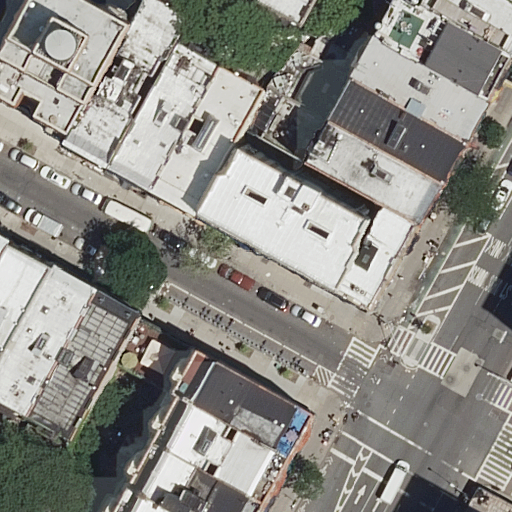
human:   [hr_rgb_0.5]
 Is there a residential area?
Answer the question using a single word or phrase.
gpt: yes

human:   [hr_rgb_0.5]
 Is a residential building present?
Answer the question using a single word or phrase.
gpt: yes

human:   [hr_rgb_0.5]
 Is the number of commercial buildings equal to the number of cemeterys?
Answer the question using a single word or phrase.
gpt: no

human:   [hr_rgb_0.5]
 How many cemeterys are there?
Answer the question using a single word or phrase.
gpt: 1

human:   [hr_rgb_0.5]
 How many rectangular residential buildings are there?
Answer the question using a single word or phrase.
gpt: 15

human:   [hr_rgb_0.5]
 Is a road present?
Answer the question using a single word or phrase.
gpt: yes

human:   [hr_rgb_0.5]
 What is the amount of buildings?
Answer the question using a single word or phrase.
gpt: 19

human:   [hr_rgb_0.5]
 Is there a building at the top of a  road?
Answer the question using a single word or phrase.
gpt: yes

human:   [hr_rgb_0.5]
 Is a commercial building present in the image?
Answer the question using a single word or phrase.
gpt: no

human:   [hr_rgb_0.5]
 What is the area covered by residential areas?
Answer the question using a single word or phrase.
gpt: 194m2

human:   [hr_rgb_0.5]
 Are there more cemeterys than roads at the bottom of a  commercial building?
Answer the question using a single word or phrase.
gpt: yes

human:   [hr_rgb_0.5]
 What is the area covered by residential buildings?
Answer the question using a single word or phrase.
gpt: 4983m2

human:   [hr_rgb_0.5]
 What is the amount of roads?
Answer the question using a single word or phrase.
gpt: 5

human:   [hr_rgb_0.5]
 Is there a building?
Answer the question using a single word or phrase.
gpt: yes

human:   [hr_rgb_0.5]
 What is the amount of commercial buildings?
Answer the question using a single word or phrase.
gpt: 0

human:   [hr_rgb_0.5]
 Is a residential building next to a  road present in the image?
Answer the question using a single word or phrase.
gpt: yes

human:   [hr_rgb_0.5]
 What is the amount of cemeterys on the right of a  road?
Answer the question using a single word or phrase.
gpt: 0

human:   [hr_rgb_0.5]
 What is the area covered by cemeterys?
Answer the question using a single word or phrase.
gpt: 27m2

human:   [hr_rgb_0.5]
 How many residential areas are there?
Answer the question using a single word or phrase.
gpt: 1

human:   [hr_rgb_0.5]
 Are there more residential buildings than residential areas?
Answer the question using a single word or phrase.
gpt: yes

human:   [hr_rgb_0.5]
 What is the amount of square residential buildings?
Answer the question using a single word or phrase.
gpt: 0

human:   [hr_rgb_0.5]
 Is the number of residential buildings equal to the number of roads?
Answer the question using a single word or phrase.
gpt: no

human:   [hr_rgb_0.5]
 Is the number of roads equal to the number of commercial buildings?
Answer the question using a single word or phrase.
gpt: no

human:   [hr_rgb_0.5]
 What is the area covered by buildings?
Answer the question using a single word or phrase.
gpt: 4983m2

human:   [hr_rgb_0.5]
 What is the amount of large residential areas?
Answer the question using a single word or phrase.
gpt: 0

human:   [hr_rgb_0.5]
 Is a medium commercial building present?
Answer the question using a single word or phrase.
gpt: no

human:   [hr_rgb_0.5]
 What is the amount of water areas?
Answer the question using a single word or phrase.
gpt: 0

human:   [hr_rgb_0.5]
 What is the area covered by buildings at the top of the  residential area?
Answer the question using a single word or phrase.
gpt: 4124m2

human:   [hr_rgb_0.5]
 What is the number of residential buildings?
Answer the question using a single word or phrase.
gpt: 19

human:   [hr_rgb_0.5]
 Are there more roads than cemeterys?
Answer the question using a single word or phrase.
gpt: yes

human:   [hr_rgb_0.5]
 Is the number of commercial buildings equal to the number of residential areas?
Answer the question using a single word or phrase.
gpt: no

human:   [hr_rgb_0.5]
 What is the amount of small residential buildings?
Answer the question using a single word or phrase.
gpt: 4

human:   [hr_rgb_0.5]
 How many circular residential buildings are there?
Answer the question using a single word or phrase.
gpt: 0

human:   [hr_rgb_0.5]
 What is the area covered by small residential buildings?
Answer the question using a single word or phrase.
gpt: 59m2

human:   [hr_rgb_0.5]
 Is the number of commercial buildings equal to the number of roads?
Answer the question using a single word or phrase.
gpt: no

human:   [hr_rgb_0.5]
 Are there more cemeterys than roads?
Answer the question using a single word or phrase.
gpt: no

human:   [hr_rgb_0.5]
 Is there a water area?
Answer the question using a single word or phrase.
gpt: no

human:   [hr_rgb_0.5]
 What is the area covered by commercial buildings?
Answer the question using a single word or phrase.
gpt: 0m2

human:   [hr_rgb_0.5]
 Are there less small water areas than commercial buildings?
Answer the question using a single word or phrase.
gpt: no

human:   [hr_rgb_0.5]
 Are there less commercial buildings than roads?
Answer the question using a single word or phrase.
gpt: yes

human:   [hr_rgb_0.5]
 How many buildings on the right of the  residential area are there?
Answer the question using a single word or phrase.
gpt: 1

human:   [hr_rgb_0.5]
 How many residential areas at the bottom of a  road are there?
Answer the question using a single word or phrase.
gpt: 1

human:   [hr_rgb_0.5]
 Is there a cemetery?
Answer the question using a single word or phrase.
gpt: yes

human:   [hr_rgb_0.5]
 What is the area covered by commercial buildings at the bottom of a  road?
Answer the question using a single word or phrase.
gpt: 0m2

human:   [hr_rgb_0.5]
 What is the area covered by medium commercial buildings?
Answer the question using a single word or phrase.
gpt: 0m2

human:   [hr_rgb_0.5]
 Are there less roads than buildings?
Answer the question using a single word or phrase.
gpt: yes

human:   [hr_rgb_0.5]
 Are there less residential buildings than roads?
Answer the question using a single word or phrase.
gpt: no

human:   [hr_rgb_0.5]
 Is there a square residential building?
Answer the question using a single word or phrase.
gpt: no

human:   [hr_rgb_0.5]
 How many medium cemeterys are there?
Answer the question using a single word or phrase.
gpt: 0

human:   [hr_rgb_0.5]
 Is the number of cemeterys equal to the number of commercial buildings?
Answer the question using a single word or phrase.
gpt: no

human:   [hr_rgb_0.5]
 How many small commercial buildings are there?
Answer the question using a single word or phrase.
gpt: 0

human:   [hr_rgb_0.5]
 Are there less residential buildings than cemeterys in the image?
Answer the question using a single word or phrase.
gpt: no

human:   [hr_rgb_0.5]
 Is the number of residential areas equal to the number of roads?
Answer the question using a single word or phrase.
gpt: no

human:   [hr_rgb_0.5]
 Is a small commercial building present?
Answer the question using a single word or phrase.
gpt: no

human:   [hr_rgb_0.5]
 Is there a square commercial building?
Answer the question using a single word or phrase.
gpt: no

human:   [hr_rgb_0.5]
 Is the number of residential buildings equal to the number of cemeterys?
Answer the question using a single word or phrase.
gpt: no

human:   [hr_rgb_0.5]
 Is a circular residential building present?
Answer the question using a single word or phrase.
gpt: no

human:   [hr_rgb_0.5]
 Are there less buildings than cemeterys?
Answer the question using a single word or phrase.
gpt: no

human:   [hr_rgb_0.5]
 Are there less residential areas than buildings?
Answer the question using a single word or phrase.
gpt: yes

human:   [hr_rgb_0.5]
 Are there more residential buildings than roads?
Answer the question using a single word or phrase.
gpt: yes

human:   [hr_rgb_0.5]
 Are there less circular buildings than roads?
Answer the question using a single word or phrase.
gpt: yes

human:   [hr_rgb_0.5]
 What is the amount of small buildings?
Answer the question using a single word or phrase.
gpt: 4

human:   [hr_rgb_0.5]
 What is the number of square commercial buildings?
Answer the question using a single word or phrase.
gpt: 0

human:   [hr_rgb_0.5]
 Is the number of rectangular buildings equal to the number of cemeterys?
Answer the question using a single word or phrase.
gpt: no